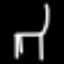
Label: chair